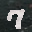
Label: 7